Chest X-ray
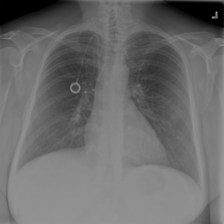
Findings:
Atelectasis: negative
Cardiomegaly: negative
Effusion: negative
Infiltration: negative
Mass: negative
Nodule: positive
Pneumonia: negative
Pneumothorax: negative
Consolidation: negative
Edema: negative
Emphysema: negative
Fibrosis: negative
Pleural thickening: negative
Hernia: negative